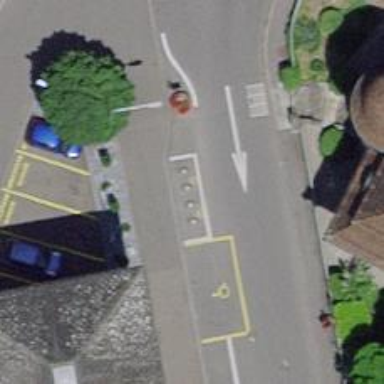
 featuring asphalt surface for added durability."